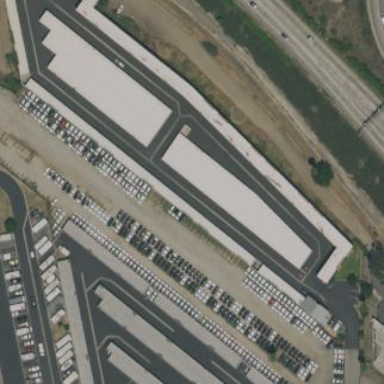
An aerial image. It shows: Warehouse building used for warehousing.